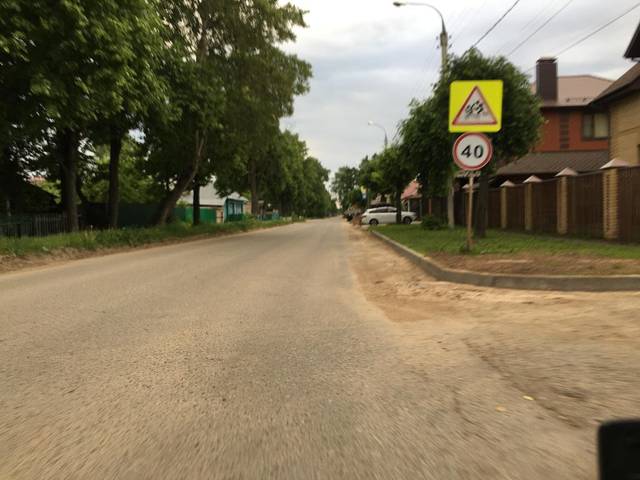
Region: Russia
Coordinates: 56.648, 47.909